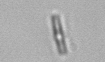
Label: pennate